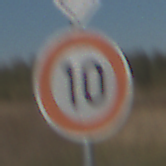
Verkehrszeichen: Geschwindigkeit10
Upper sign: Vorfahrtsstrasse
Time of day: MorningAfternoon
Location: Outdoor (Nature)
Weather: Clear
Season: Autumn
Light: Natural